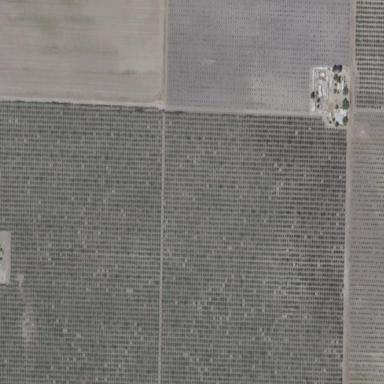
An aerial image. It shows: Orchard filled with persimmon trees.